Field crop: maize
Growth stage: 2
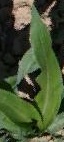
Species: maize